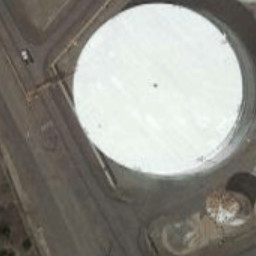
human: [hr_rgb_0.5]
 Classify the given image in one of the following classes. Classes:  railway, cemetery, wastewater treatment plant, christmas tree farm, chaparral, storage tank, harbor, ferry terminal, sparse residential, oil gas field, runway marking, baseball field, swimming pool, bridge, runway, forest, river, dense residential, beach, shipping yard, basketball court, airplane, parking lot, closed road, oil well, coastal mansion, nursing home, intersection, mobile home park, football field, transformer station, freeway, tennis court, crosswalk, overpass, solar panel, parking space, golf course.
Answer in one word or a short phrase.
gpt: storage tank